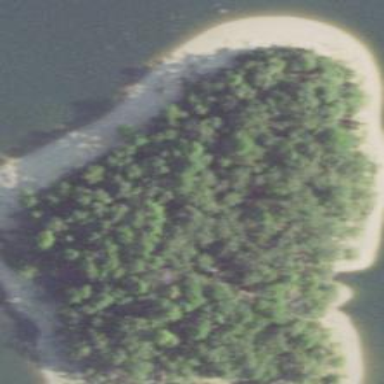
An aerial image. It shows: Islet surrounded by forest.